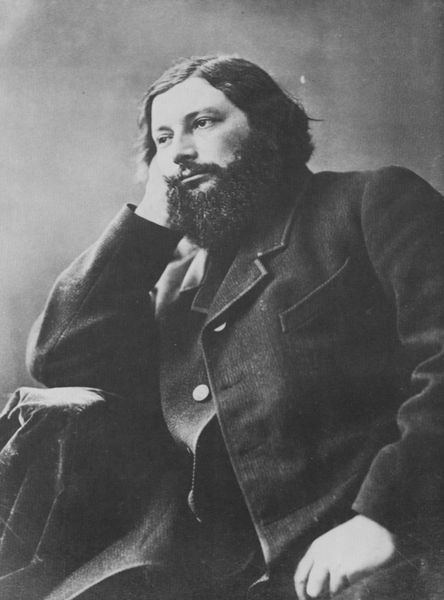
Titel: Gustave Courbet (1819-1877)
Künstler: Gaspard-Félix Tournachon
Schlagwörter: dunkel, hand, kopf, mann, schatten, weiß, sitzen, finger, frisur, grau, haar, hintergrund, licht, mund, nase, schwarz, stirn, stuhl, stützen, blick, tuch, alt, anzug, bart, hemd, jacke, jung, wand, arm, augen, falten, gesicht, kragen, lang, vollbart, ärmel, bildnis, hände, portrait, porträt, ferne, haare, mantel, pose, sitzend, stoff, decke, kinn, knopf, lippen, locken, scheitel, traurig, armlehne, lehne, dick, ernst, knopfloch, seitenscheitel, artiste, barbe, bouche, bouton, brauen, gris, homme, manteau, nez, pupillen, yeux, sitzt, atelier, maler, melancholisch, nachdenklich, ellenbogen, aufstützen, knöpfe, nachdenken, dreiviertelprofil, jackett, oberkörper, revers, selbstporträt, jacket, foto, fotografie, photographie, fett, stütze, gestützt, links, fern, schwarzweiss, künstler, noir, faust, denker, posieren, tasche, photo, kraus, aufgestützt, müde, assis, knäpfe, peintre, ernsthaft, lumière, stemmen, cheveux, aufnahme, main, revert, boutons, costume, abgestützt, grübeln, coude, visage, marx, gelangweilt, oto, noir et blanc, veste, penseur, pensée, mains, brusttasche, stämmig, russie, noir blanc, écrivain, regard, pensif, accoudé, denkt, resigniert, strütze, vbart, amnzug, poche, sage, rêveur, chebeux, knopflock, braun dunkel anzug, bart scheitel